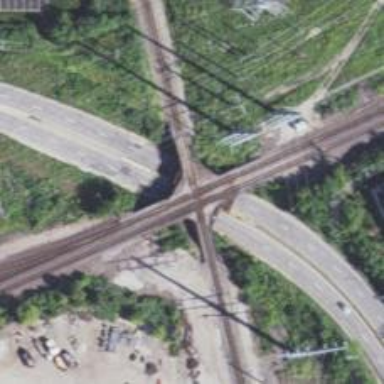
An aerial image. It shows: Railway crossing.